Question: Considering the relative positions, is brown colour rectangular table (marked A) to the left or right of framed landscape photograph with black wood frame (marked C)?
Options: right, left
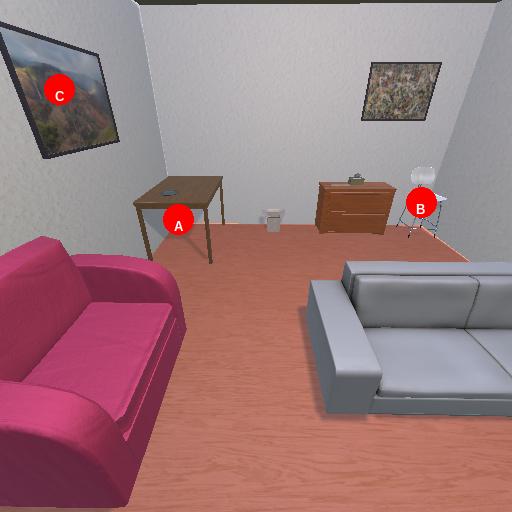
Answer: right